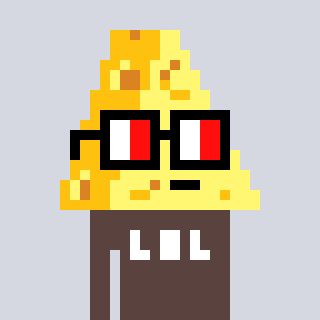
a pixel art character with square glasses with black frames and red eyes, a cheese-shaped head and a darkbrown-colored body on a cool background